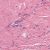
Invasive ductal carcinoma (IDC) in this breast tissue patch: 1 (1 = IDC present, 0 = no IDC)